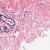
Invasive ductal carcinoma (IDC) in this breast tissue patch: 0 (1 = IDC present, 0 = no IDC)